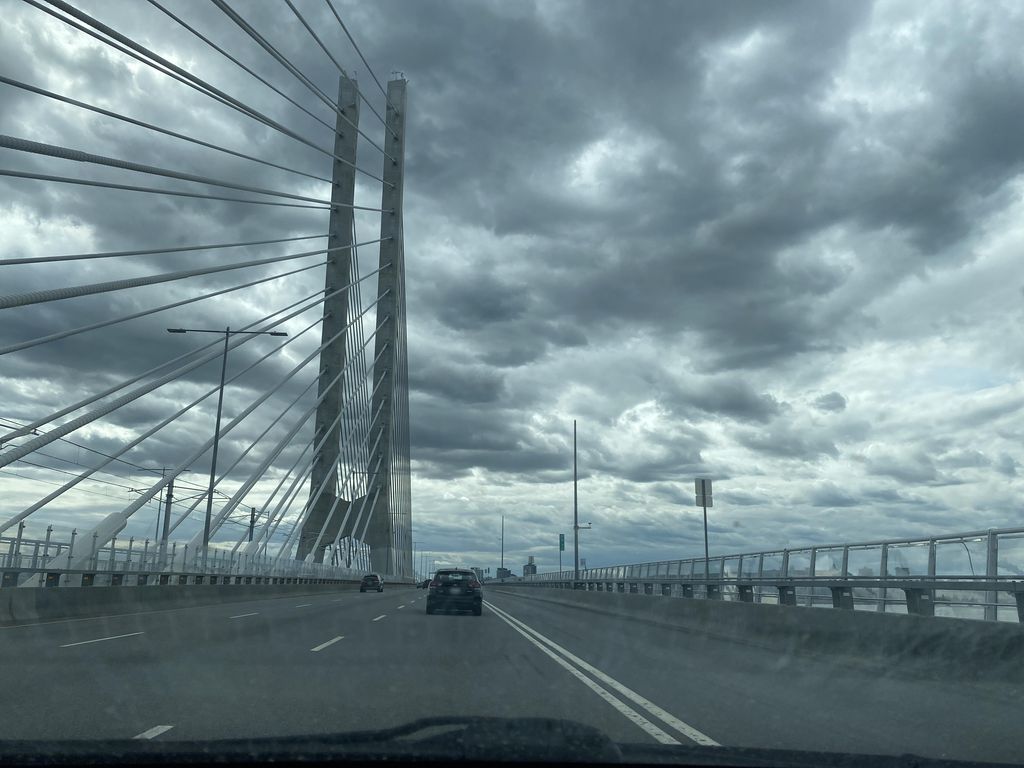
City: montreal